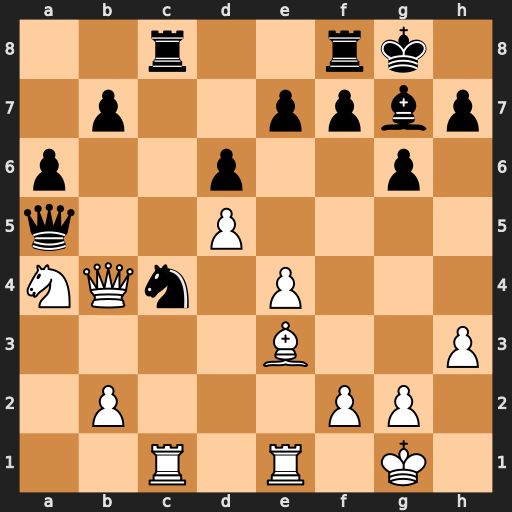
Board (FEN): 2r2rk1/1p2ppbp/p2p2p1/q2P4/NQn1P3/4B2P/1P3PP1/2R1R1K1
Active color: w
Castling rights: -
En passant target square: -
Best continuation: Rxc4 Qxb4 Rxb4